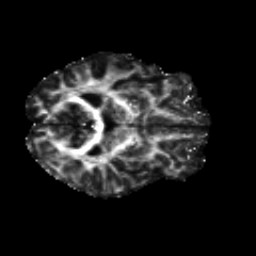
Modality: FA
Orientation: axial
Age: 31
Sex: male
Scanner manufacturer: siemens
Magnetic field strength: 3 T
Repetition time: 8.8 s
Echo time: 0.085 s